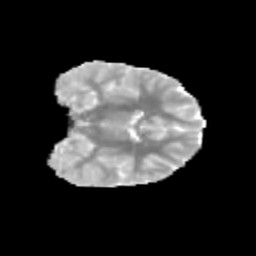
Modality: MD
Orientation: coronal
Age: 11
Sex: female
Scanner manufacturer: siemens
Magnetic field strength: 3 T
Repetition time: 3.8 s
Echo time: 0.07 s